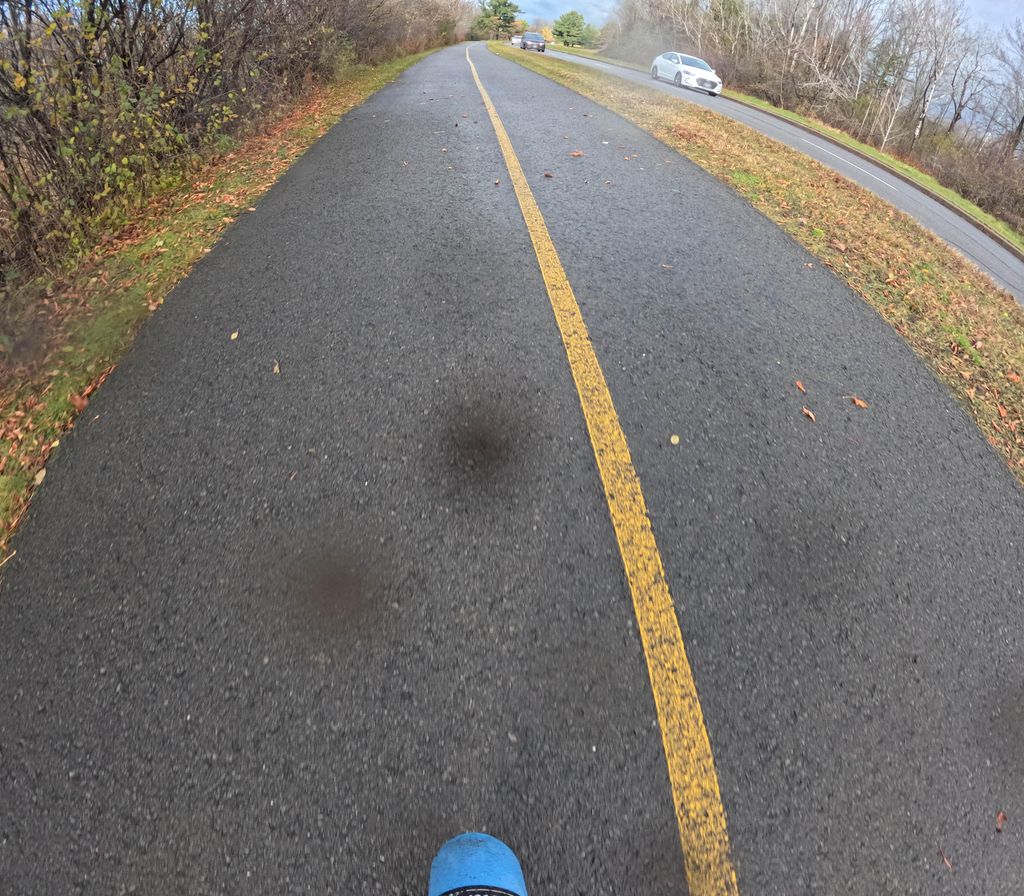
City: ottawa-gatineau